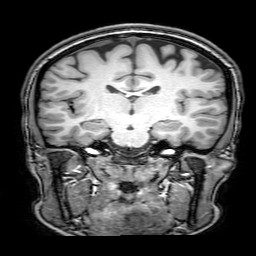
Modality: T1w
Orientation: sagittal